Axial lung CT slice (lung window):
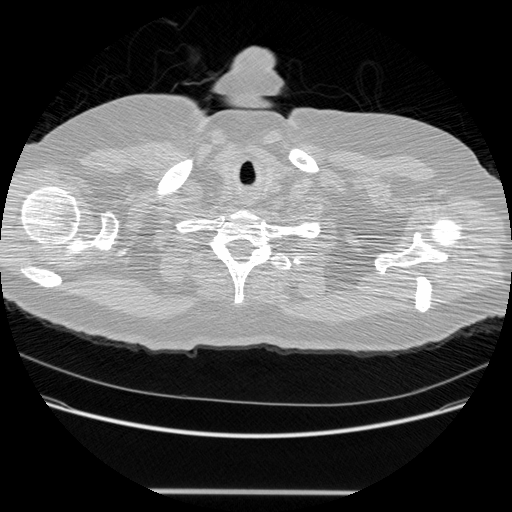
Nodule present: no